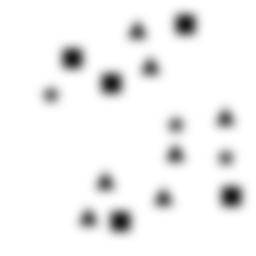
Squares: 5
Triangles: 7
Stars: 3
Total shapes: 15